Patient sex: M
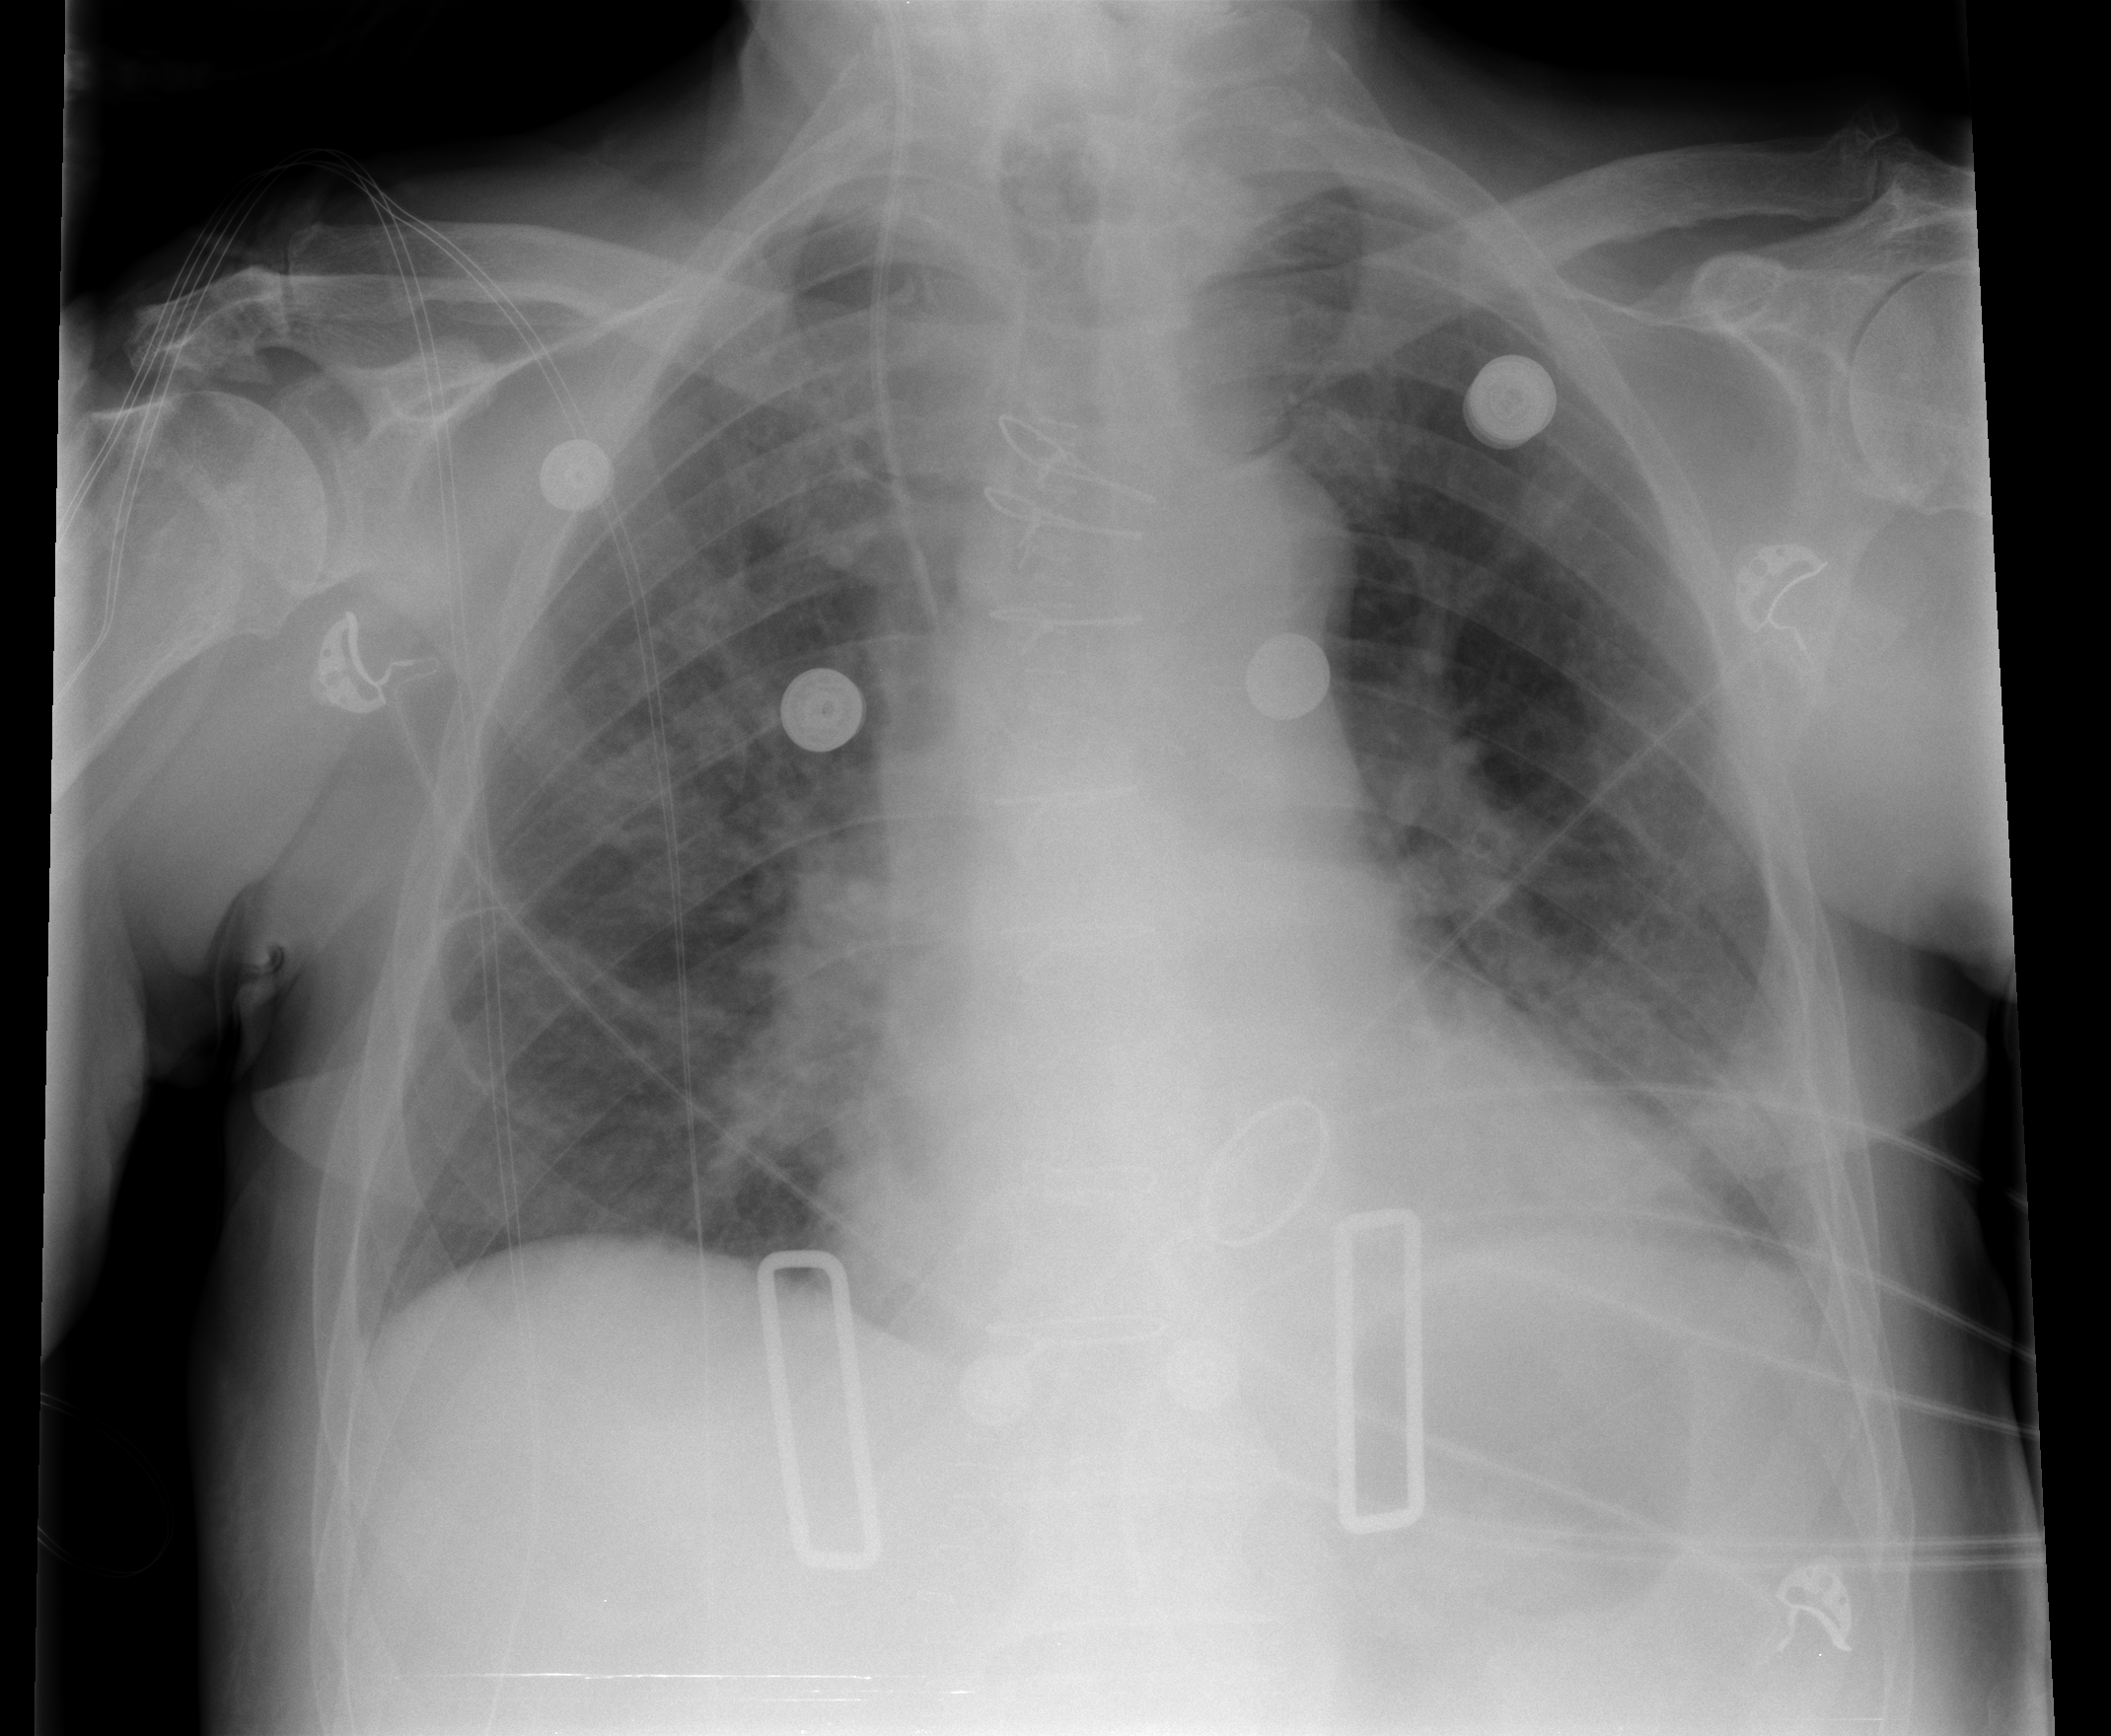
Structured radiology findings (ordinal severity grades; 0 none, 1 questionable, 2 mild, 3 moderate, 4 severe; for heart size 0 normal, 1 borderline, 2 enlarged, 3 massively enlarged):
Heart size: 2
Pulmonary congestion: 2
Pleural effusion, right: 1
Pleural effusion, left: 1
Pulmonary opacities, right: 1
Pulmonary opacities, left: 1
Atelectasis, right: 1
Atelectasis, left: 1